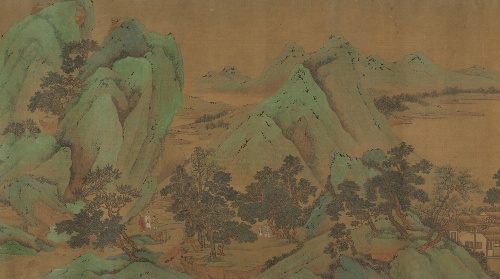
Title: 明/清　佚名　劉松年　偽款　山水人物圖|Garden estate
Artist: Unidentified artist|Liu Songnian
Artist bio: |Chinese, active ca. 1175–after 1195
Date: 17th century
Object type: Handscroll
Classification: Paintings
Medium: Handscroll; ink and color on silk
Culture: China
Period: Ming (1368–1644) or Qing (1644–1911) dynasty
Dimensions: 14 3/8 in. × 11 ft. 1 in. (36.5 × 337.8 cm)
Department: Asian Art
Credit line: H. O. Havemeyer Collection, Gift of Horace Havemeyer, 1929
Accession year: 1929
Repository: Metropolitan Museum of Art, New York, NY
Tags: Mountains|Landscapes|Trees